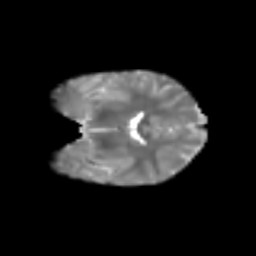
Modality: T2w
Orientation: coronal
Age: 6
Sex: female
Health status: healthy